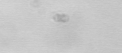
Label: camera_spot